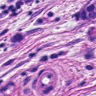
Metastatic tissue present: yes